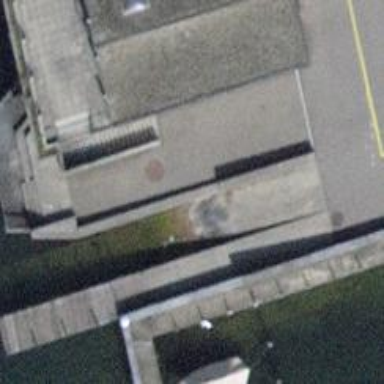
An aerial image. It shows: Slipway for service purposes.